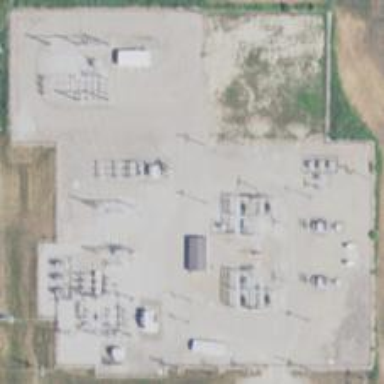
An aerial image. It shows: Power substation with transmission level designation. It is enclosed by fence.